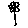
Label: flower